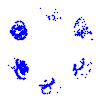
Particle: proton